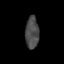
Tissue: skin
Cell type: Epithelial cells
Senescence score: 0.2733
Nuclear area (px): 426
Mean DAPI intensity: 74.146